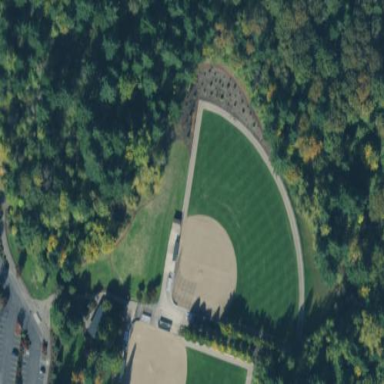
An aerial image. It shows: Baseball pitch for leisure and sports activities.